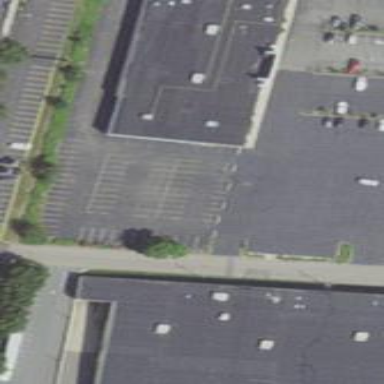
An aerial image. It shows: Retail building.